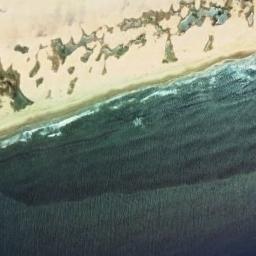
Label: beach